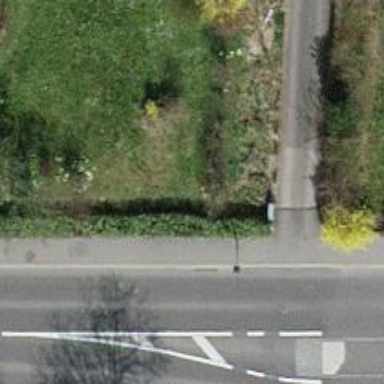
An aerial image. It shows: Hedge acting as barrier.